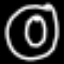
Label: donut